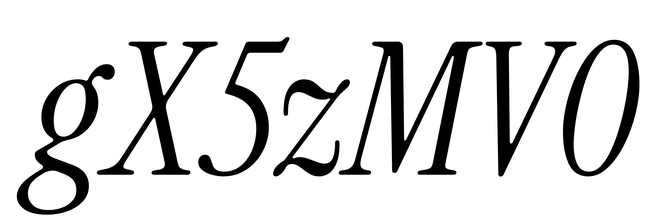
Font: InstrumentSerif-Italic